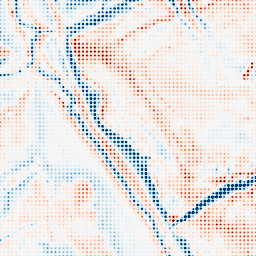
Category: edge_preserving
Decomposition family: guided
Decomposition parameters: radius: 8
eps: 0.01
Upsampling method: sinc_hamming
Upsampling parameters: scale: 8
kernel_size: 4
Upsampling scale: 8